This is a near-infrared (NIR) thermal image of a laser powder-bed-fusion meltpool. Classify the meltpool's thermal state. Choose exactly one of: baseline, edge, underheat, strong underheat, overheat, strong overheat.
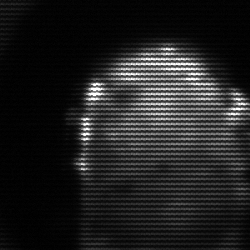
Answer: baseline